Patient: sex M, age 80
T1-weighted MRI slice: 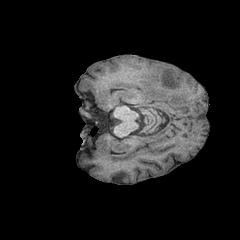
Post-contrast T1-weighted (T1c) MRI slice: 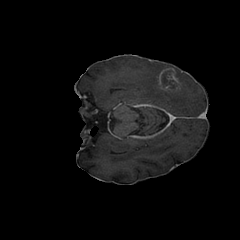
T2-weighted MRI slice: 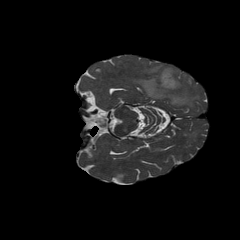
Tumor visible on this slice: yes
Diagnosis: Glioblastoma, IDH-wildtype
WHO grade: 4